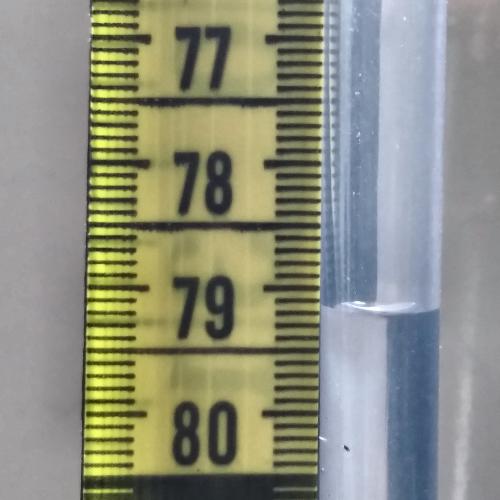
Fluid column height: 79.1 cm